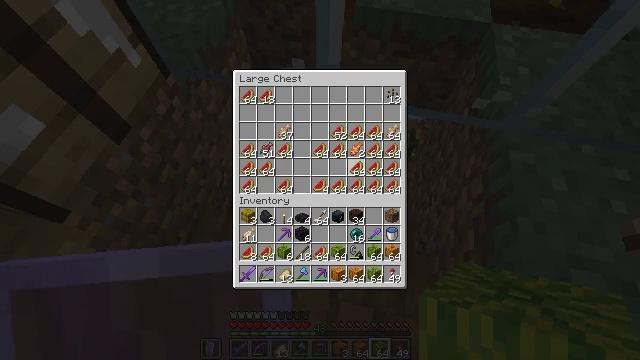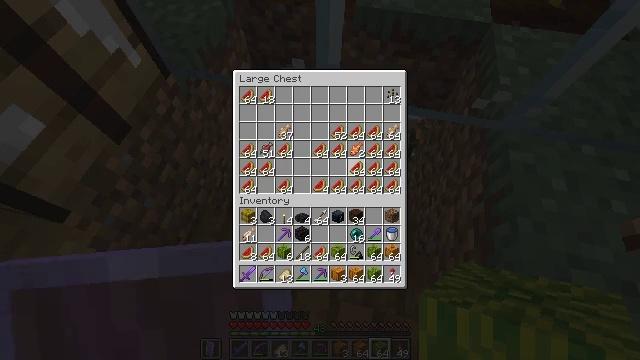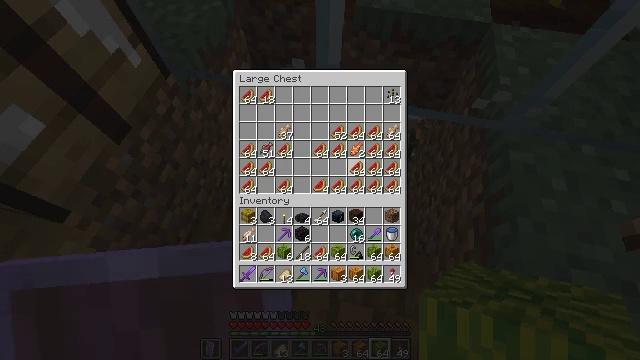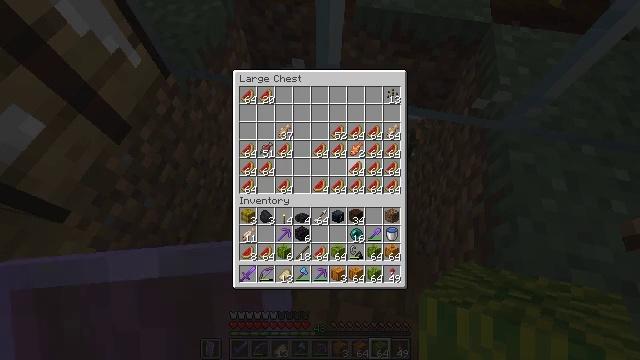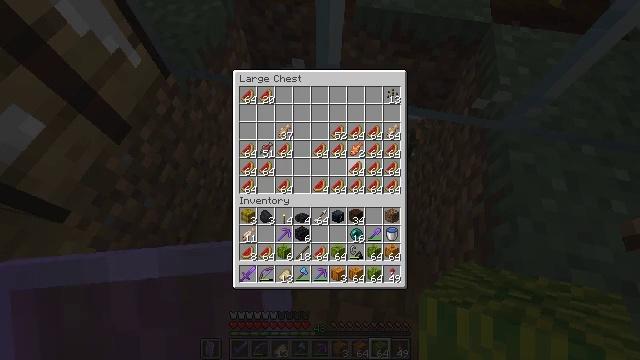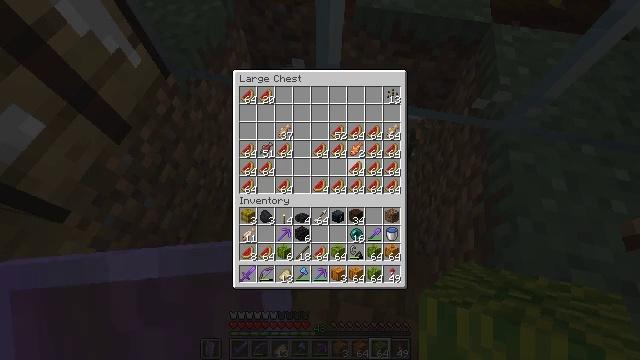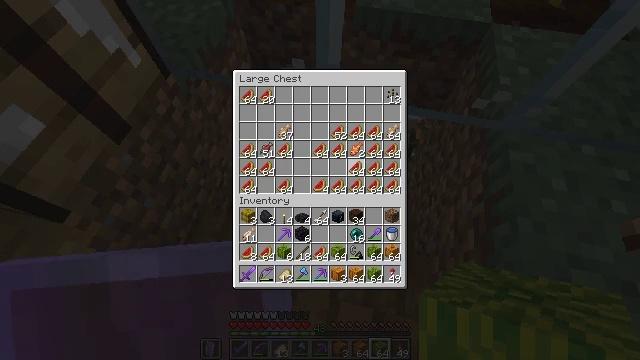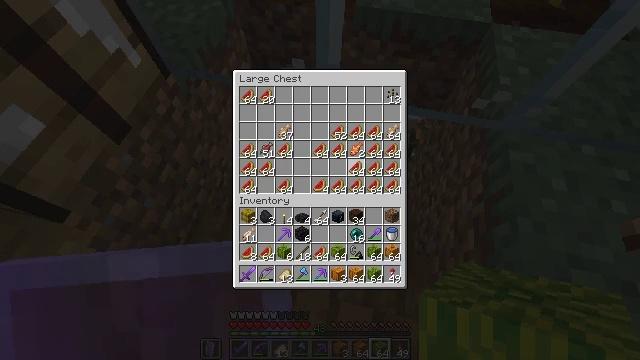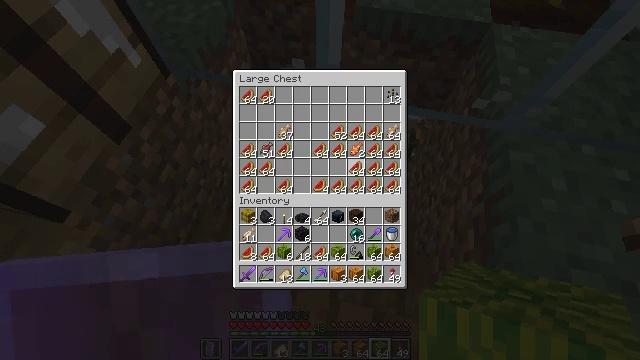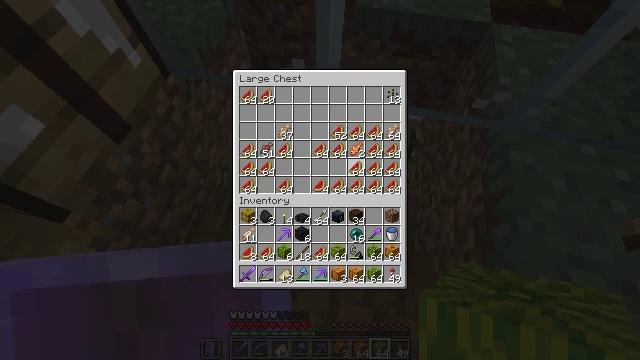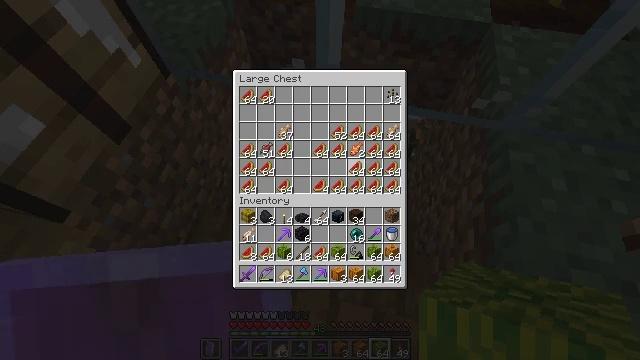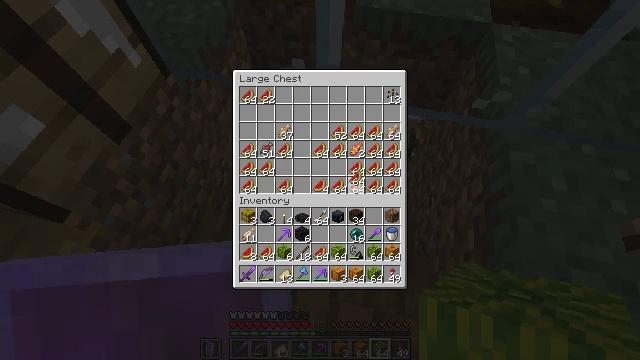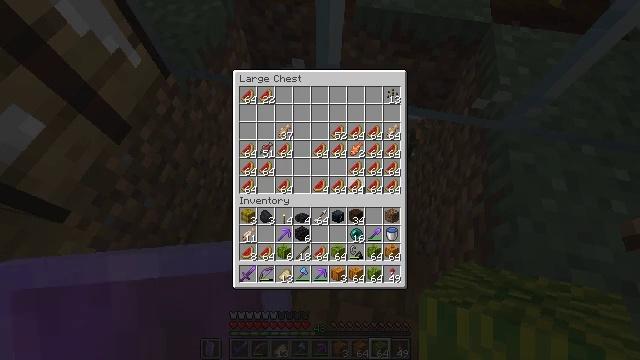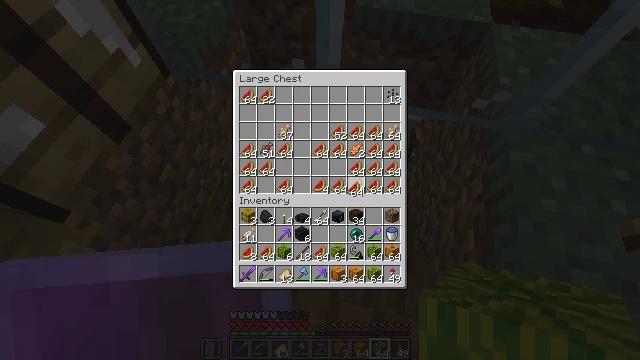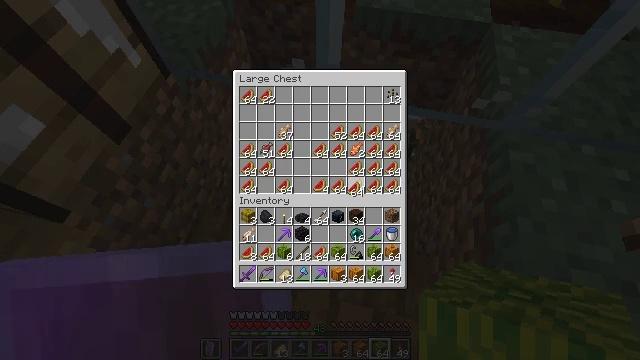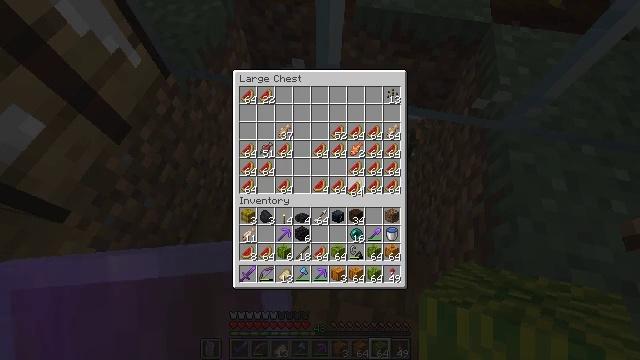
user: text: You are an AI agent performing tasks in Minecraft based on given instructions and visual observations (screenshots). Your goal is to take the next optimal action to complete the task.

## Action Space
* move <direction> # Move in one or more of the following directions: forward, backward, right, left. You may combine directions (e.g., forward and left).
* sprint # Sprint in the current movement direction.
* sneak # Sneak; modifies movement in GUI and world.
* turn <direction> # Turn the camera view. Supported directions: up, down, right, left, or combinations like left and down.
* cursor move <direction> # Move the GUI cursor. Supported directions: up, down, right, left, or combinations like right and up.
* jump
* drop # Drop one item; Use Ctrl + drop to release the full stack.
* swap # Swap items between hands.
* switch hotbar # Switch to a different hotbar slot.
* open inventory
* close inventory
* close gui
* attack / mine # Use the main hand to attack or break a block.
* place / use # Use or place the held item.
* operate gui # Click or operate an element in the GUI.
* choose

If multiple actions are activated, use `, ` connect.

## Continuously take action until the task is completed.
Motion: motion action
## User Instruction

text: Craft a melon with melon slices.
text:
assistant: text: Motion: sneak, attack / mine
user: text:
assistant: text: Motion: sneak, attack / mine
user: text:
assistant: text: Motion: sneak, attack / mine
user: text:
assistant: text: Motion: sneak, attack / mine
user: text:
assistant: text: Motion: sneak, attack / mine
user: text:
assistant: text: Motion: sneak, attack / mine
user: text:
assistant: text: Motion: sneak, attack / mine
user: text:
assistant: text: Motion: sneak, attack / mine
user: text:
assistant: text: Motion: sneak, attack / mine
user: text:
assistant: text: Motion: sneak, attack / mine
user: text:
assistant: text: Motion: sneak, turn down
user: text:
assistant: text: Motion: sneak, turn down
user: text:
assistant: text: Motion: sneak
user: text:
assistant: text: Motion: sneak
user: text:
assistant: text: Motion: sneak
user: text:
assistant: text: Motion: sneak
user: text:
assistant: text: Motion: sneak
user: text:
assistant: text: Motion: sneak
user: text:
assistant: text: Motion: sneak, attack / mine
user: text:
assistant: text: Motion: sneak, attack / mine
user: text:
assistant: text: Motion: sneak, attack / mine
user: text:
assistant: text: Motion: sneak, attack / mine
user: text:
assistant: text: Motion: sneak, attack / mine
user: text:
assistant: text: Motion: sneak, attack / mine
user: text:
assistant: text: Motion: sneak, attack / mine
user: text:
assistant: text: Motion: sneak, attack / mine
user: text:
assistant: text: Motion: sneak, attack / mine
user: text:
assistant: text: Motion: sneak, attack / mine
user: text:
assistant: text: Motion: sneak, attack / mine
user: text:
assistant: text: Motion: sneak